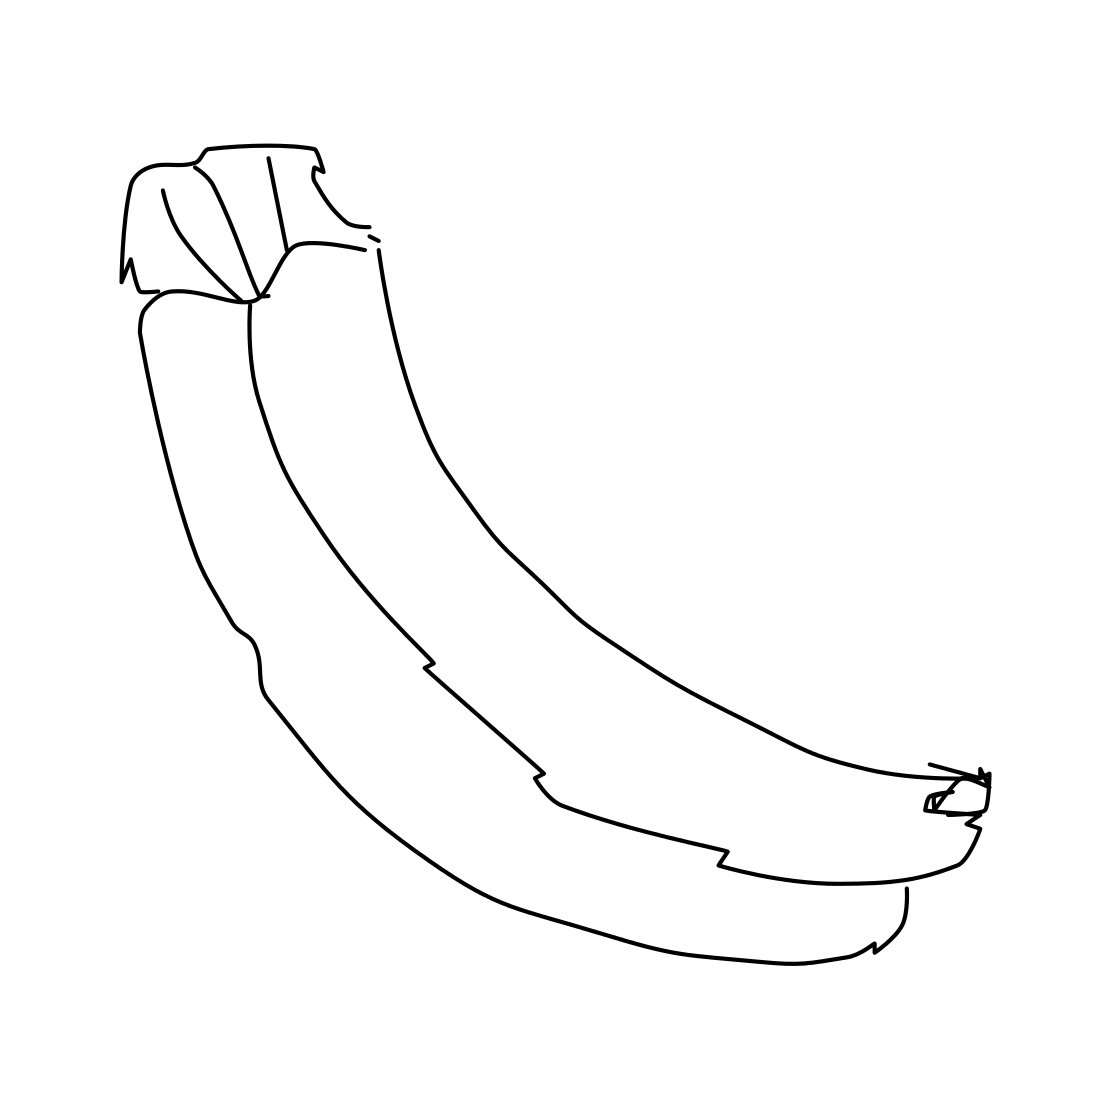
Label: banana